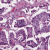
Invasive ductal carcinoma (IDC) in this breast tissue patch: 1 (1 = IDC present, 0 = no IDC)